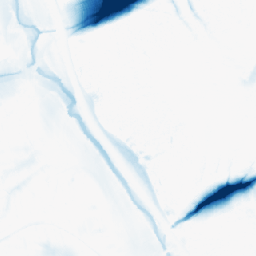
Category: morphological
Decomposition family: morphological_ellipse
Decomposition parameters: operation: closing
width: 50
height: 30
Upsampling method: nearest
Upsampling parameters: scale: 8
Upsampling scale: 8